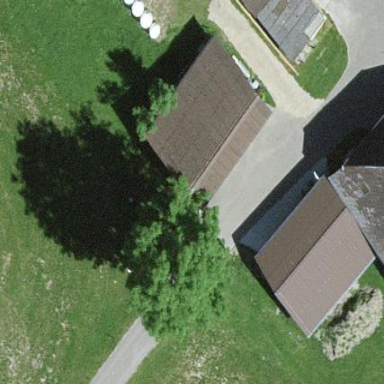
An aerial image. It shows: Shed building.